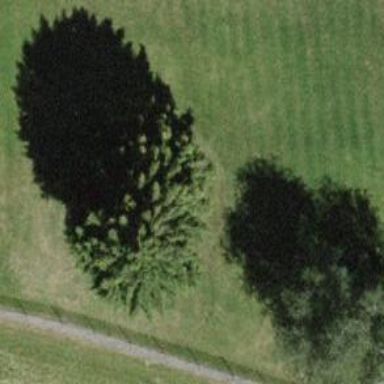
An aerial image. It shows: Deciduous tree with broadleaved leaves.